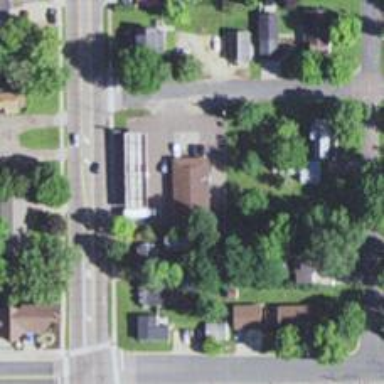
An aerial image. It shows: Convenience shop.